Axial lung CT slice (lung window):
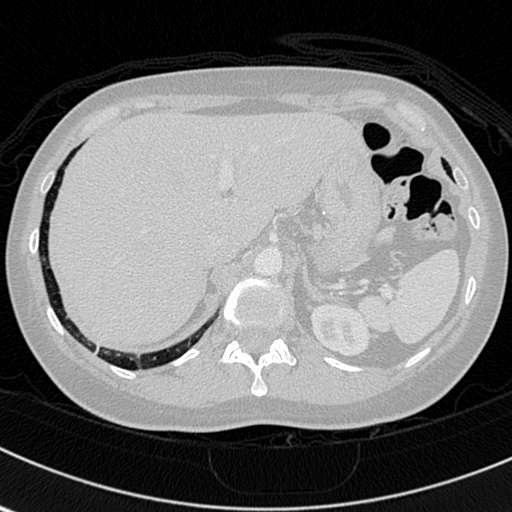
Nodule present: no